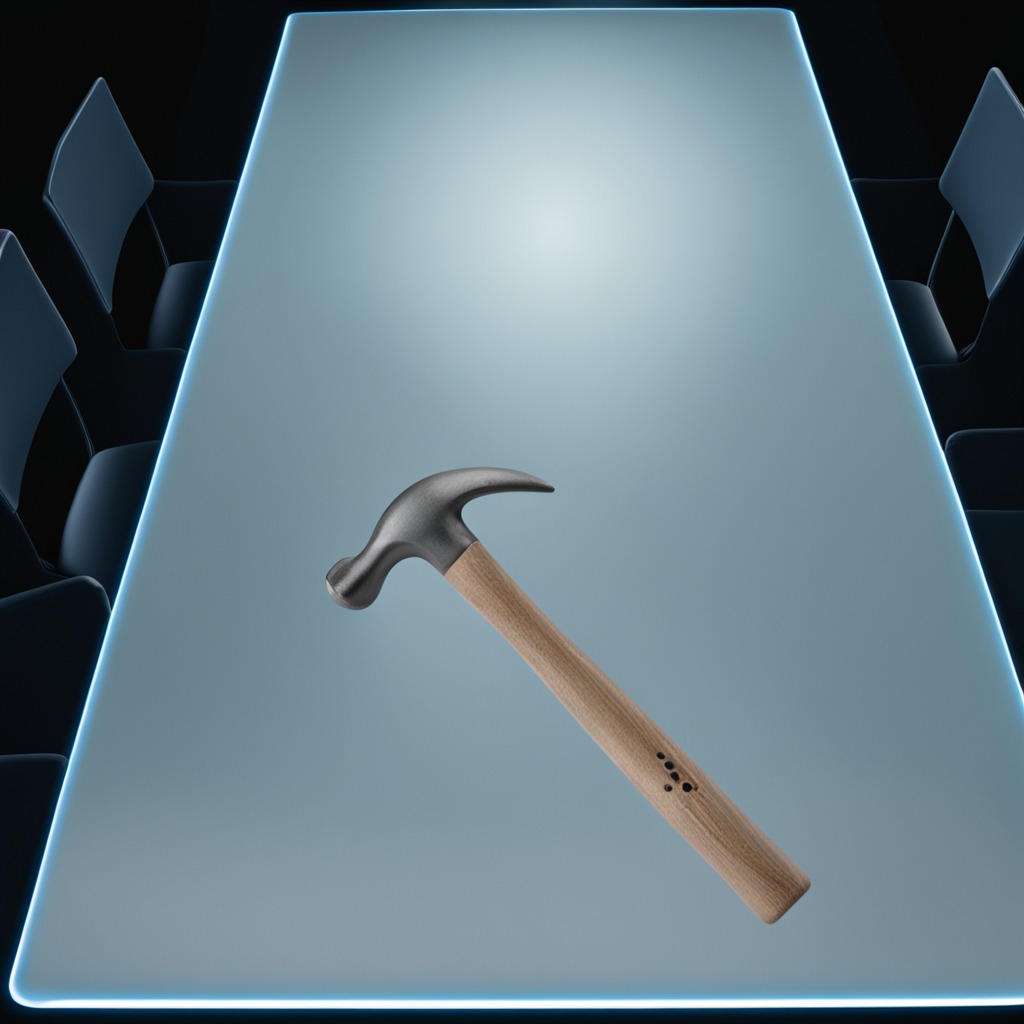
A hammer is lying on a clean empty table in a railway signal maintenance room lit by harsh overhead fluorescents photorealistic surface textures crisp shadows high dynamic range